Question: I send emails from my website and i want to have special title for it in mail boxes as i show in below picture. When i send an email it show it's address as title. how can i show a special terms as title in emailing from asp.net. for example i want to show this:
Avestia Publishing instead of no-reply@avestia.com

I use this code for emailing:
'''
bodyMsg.Append("<p>Dear admin,</p>" + RadioButtonList_Prefix.SelectedItem.Text + " " + name.Text + " " + lastname.Text + " has registered in submissin system as an author.<p></br></br></br>Best regards,</p><p>Avestia Publishing</p>");
msg.IsBodyHtml = true;
msg.Body = bodyMsg.ToString();
msg.BodyEncoding = System.Text.Encoding.GetEncoding("utf-8");
msg.Priority = MailPriority.High;
// msg.ReplyTo = new MailAddress(TextBox2.Text);
msg.From = new MailAddress("no-reply@avestia.com");
msg.To.Add(new MailAddress(*****));
SmtpClient mailsender = new SmtpClient();
mailsender.Host = "SmtpClient.gerbera.arvixe.com";
mailsender.Port = 587;
mailsender.EnableSsl = true;
mailsender.Credentials = new System.Net.NetworkCredential("no-reply@avestia.com", "classaspnet");
SmtpClient smtp = new SmtpClient();
//Literal1.Text = "<script>alert(' ')</script>";
smtp.Send(msg);
'''
can any body help me?
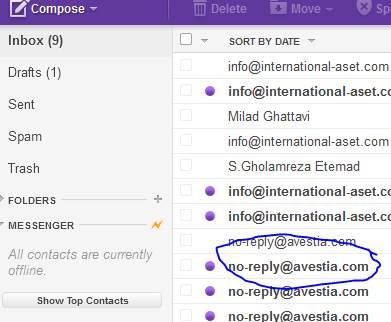
Answer: Change this:
'''
msg.From = new MailAddress("no-reply@avestia.com");
'''
To this:
'''
msg.From = new MailAddress("no-reply@avestia.com", "Avestia Publishing");
'''